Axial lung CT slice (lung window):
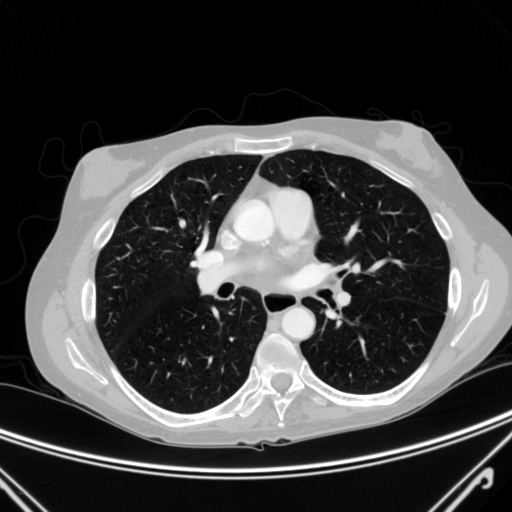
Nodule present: no